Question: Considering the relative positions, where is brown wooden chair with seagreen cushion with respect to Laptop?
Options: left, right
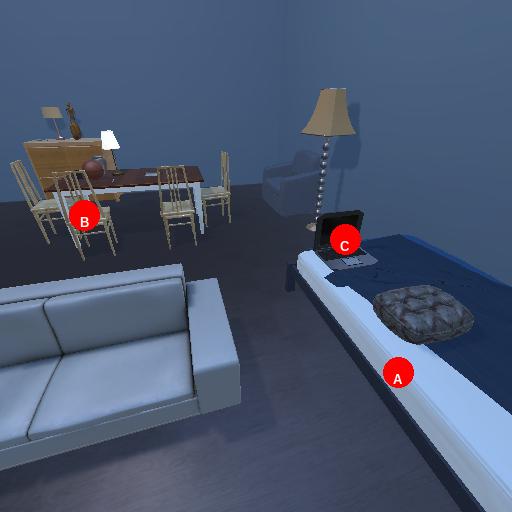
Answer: left